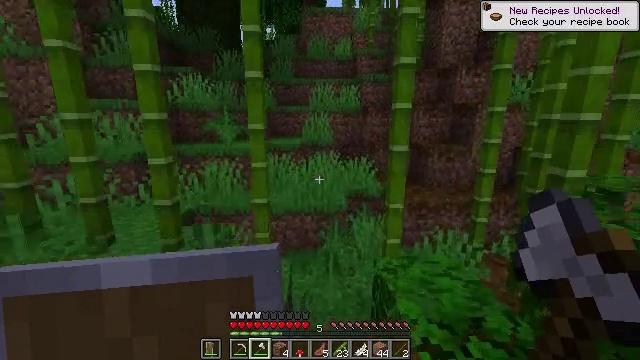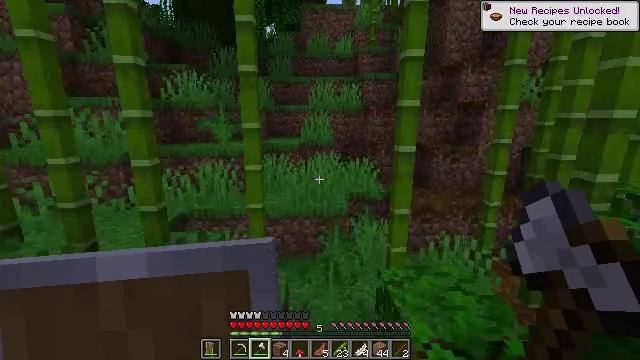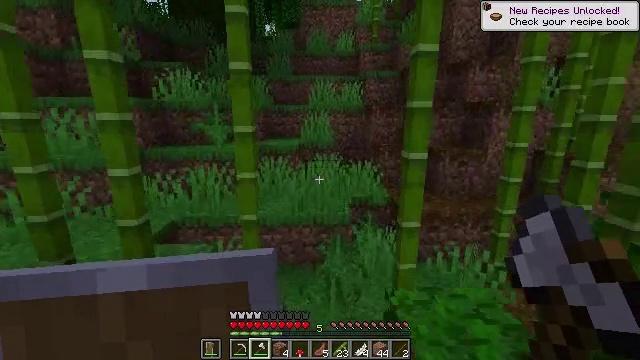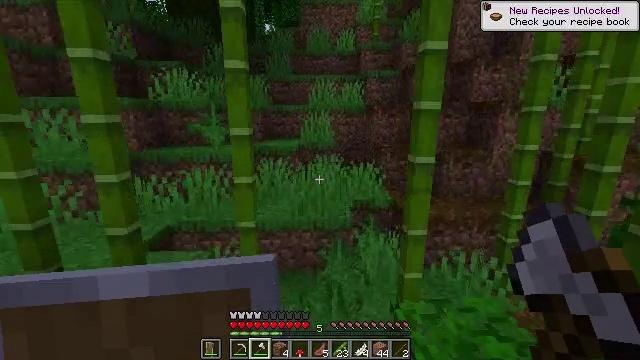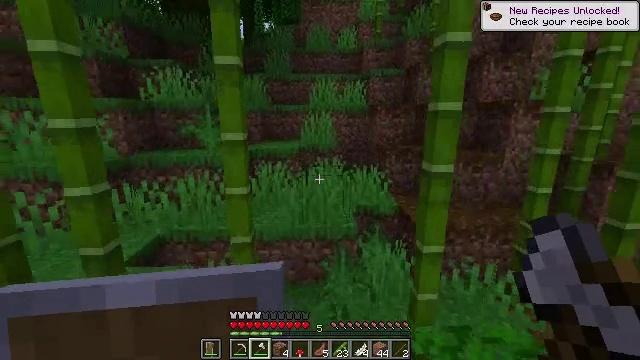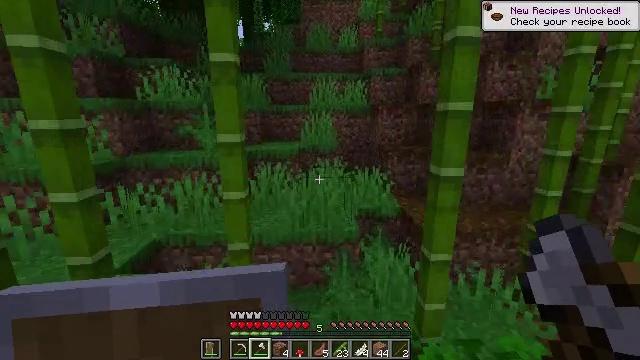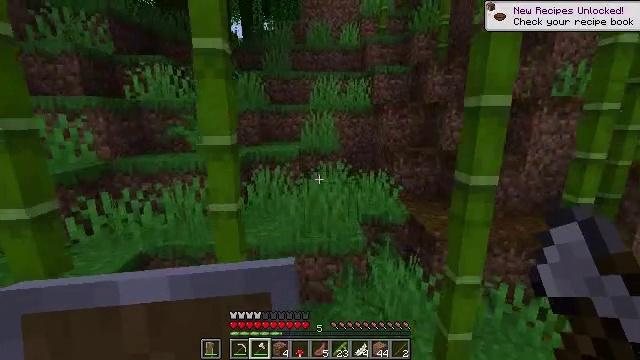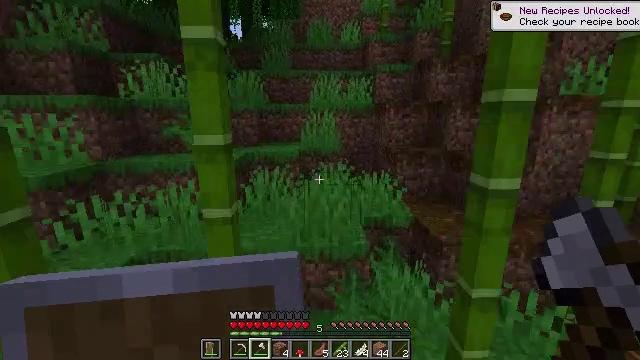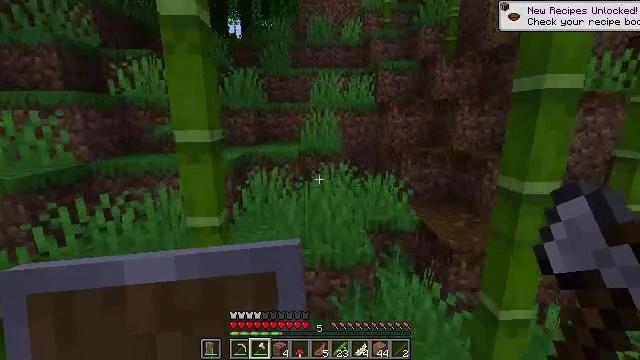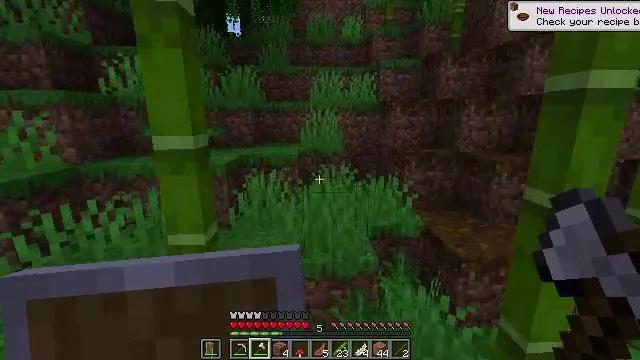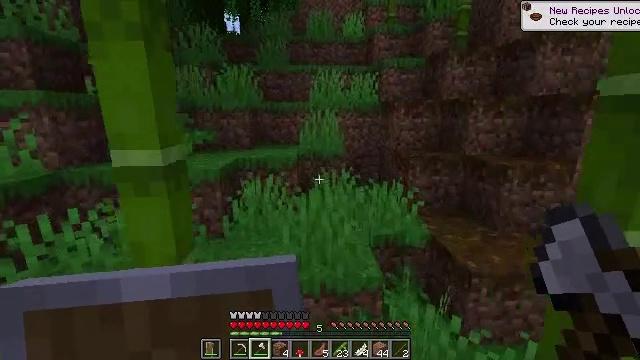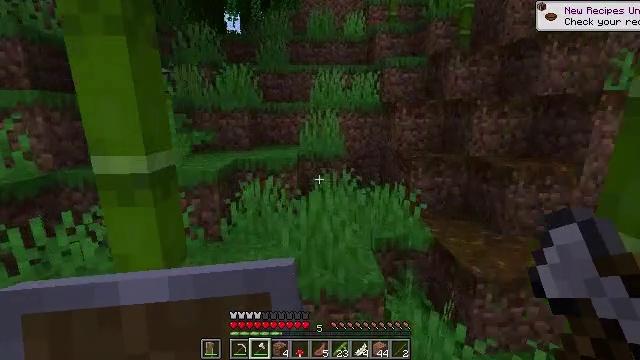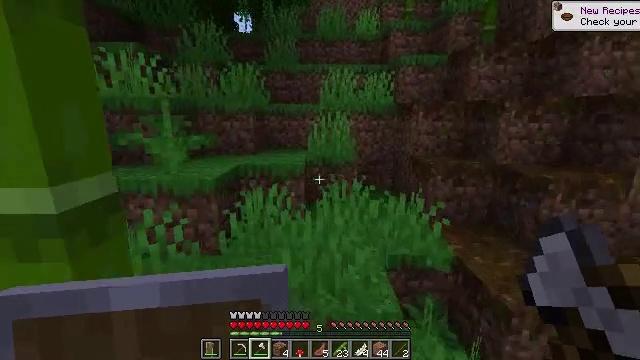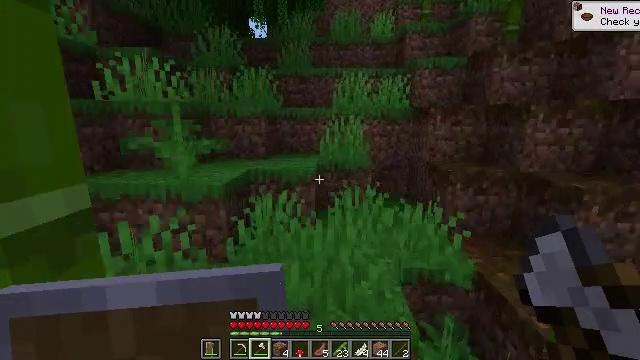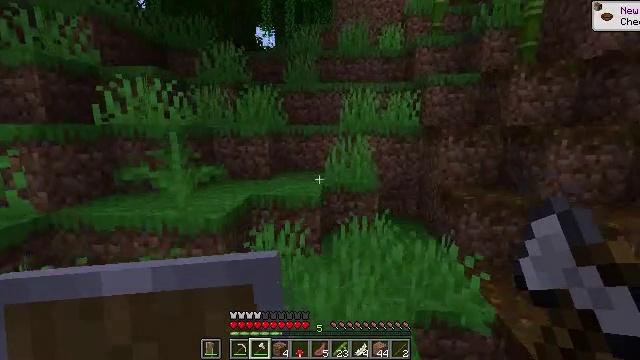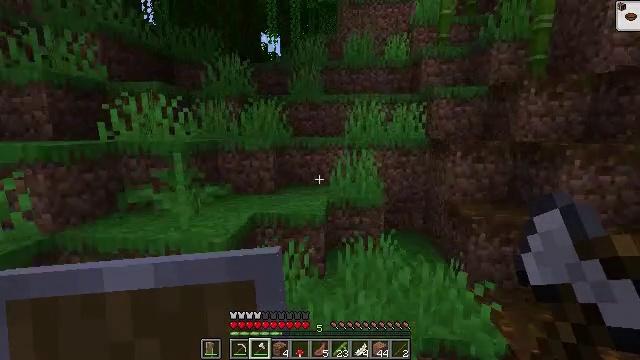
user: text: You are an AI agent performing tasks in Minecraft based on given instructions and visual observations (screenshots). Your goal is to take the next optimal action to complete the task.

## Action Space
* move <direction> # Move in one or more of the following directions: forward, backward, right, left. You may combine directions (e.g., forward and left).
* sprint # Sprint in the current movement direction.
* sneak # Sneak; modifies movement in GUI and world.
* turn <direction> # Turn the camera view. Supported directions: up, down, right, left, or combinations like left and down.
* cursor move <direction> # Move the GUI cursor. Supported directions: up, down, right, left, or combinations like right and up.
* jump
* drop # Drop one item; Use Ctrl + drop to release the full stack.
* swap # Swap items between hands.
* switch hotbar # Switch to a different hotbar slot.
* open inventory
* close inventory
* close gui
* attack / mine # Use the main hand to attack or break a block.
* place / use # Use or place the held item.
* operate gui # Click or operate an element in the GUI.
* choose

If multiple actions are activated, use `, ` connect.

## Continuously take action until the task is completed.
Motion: motion action
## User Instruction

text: Collect the podzol with your tools.
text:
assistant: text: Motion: move forward
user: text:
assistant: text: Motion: move forward
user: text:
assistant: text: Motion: move forward
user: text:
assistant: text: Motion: move forward
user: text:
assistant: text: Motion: move forward
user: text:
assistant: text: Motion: move forward
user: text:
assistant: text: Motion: move forward
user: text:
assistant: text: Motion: move forward
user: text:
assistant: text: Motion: move forward
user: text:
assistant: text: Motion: move forward
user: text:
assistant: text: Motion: move forward
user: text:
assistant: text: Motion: move forward, turn left
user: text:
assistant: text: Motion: move forward, turn left
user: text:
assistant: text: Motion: move forward, turn left, jump
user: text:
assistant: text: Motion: move forward, turn left, jump
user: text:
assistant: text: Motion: move forward, turn left and up, jump
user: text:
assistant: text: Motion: move forward, turn left and up, jump
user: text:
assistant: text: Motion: move forward, turn left and up, jump
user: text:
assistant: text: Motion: move forward, turn left and up, jump
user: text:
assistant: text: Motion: move forward, jump
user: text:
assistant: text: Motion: move forward, jump
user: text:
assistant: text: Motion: move forward, jump
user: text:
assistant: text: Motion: move forward, jump
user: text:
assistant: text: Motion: move forward, jump
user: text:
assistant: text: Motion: move forward, jump
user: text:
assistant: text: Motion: move forward, jump
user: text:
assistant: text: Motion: move forward, jump
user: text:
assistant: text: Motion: move forward, jump
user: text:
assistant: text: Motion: move forward, jump
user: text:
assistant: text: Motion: move forward, turn right and up, jump